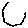
Label: hexagon